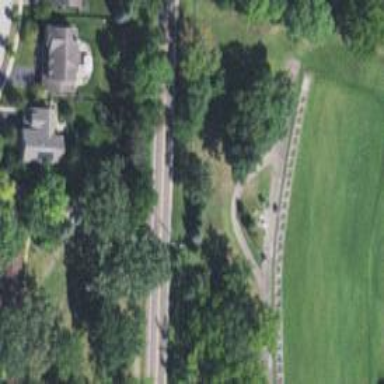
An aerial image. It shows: Service road designated as golf cart path.